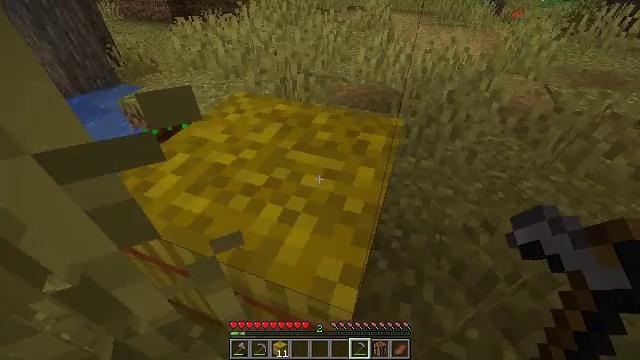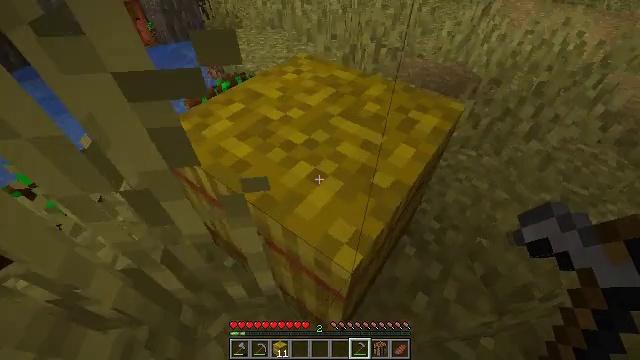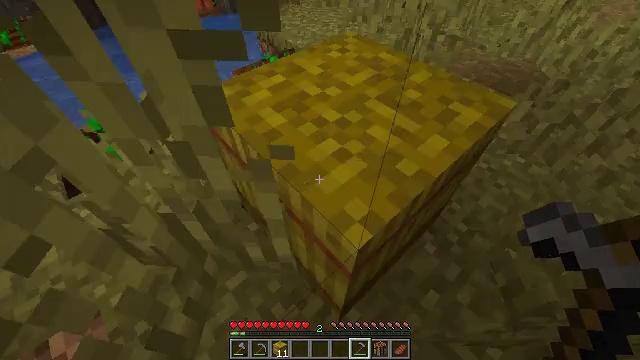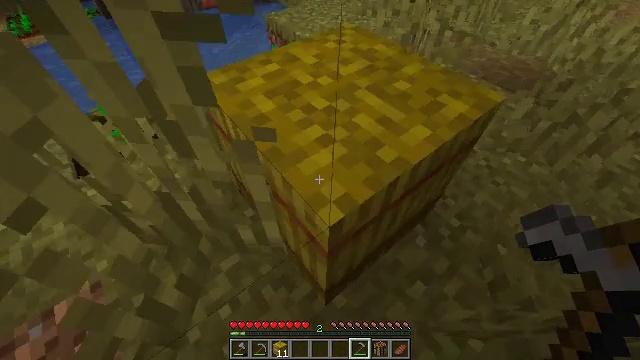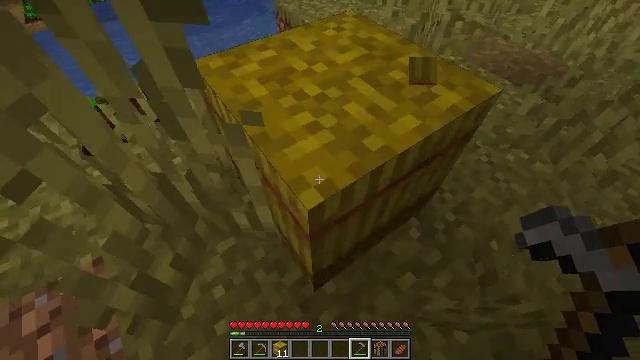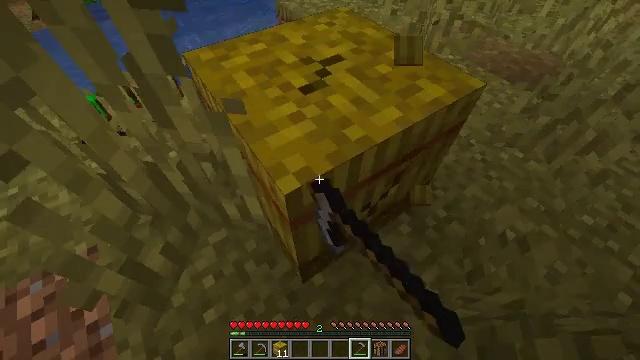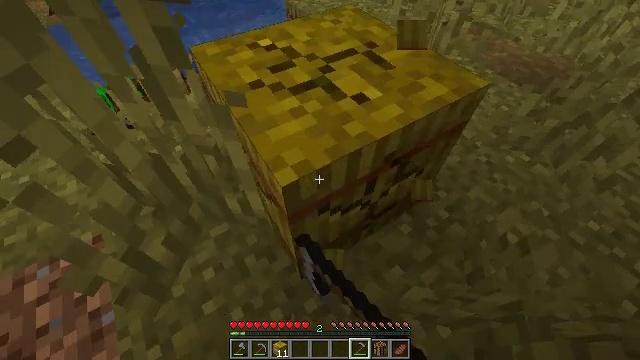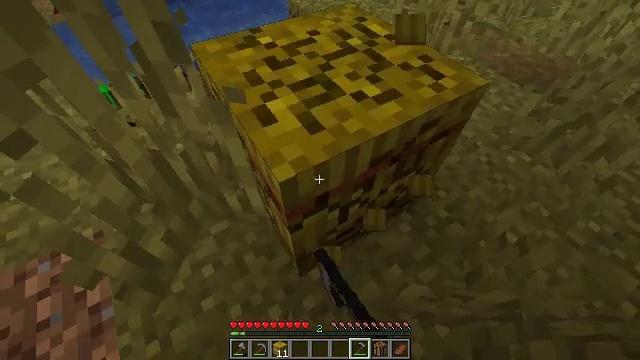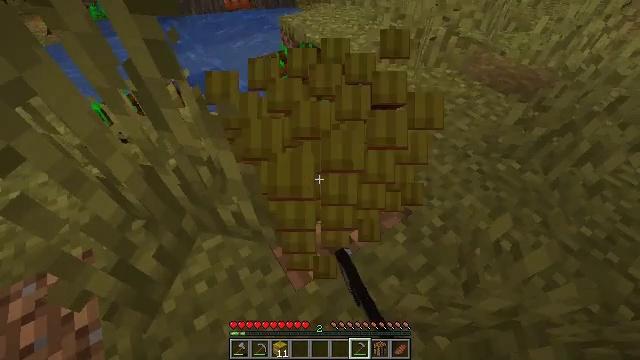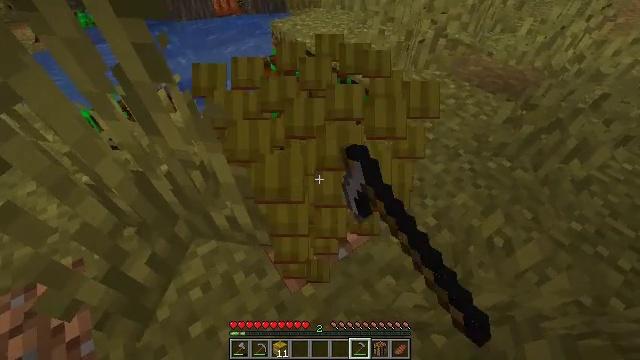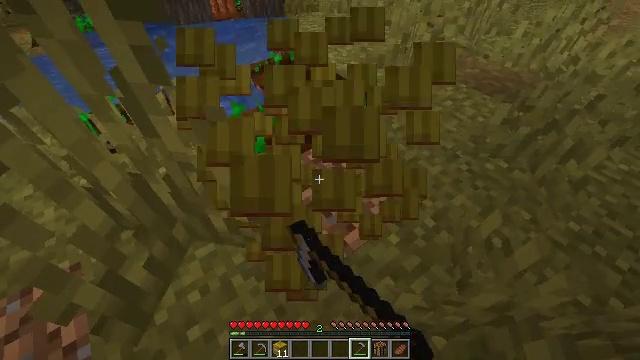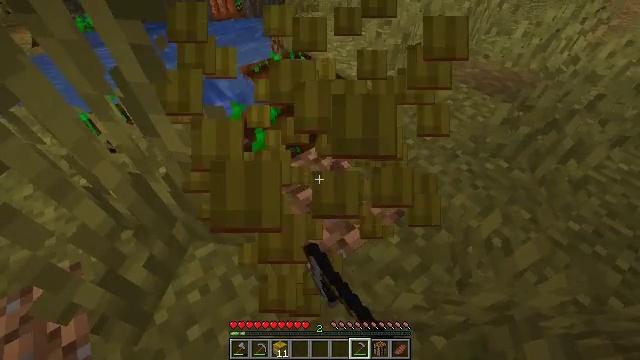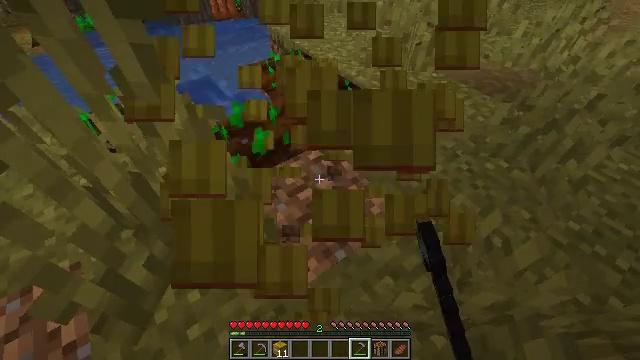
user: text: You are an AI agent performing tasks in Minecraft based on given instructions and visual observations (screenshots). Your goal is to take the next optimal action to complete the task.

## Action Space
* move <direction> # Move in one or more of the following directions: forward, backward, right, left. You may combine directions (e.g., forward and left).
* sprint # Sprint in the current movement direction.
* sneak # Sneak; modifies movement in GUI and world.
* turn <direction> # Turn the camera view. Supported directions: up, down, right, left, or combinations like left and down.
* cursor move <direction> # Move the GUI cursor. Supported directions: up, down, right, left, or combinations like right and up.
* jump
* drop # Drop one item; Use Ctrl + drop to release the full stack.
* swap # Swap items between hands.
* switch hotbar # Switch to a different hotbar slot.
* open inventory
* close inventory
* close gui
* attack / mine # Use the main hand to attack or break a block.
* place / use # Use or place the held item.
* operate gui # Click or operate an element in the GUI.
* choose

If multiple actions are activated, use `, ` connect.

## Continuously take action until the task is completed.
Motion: motion action
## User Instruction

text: Harvest hay blocks from the village.
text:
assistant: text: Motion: move forward and move right, turn left and down
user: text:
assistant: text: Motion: move right, turn left and down
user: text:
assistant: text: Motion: move right, turn left
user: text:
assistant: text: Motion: turn left and down, attack / mine
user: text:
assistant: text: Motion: turn left, attack / mine
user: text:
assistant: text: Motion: turn left, attack / mine
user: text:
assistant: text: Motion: attack / mine
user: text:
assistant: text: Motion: turn right and up, attack / mine
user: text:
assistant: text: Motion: turn right, attack / mine
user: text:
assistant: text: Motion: attack / mine
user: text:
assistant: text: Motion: attack / mine
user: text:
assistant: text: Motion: attack / mine
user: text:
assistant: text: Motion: attack / mine